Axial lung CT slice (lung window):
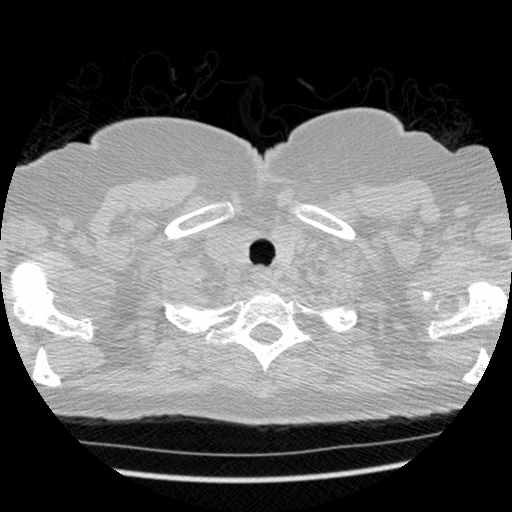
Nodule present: no